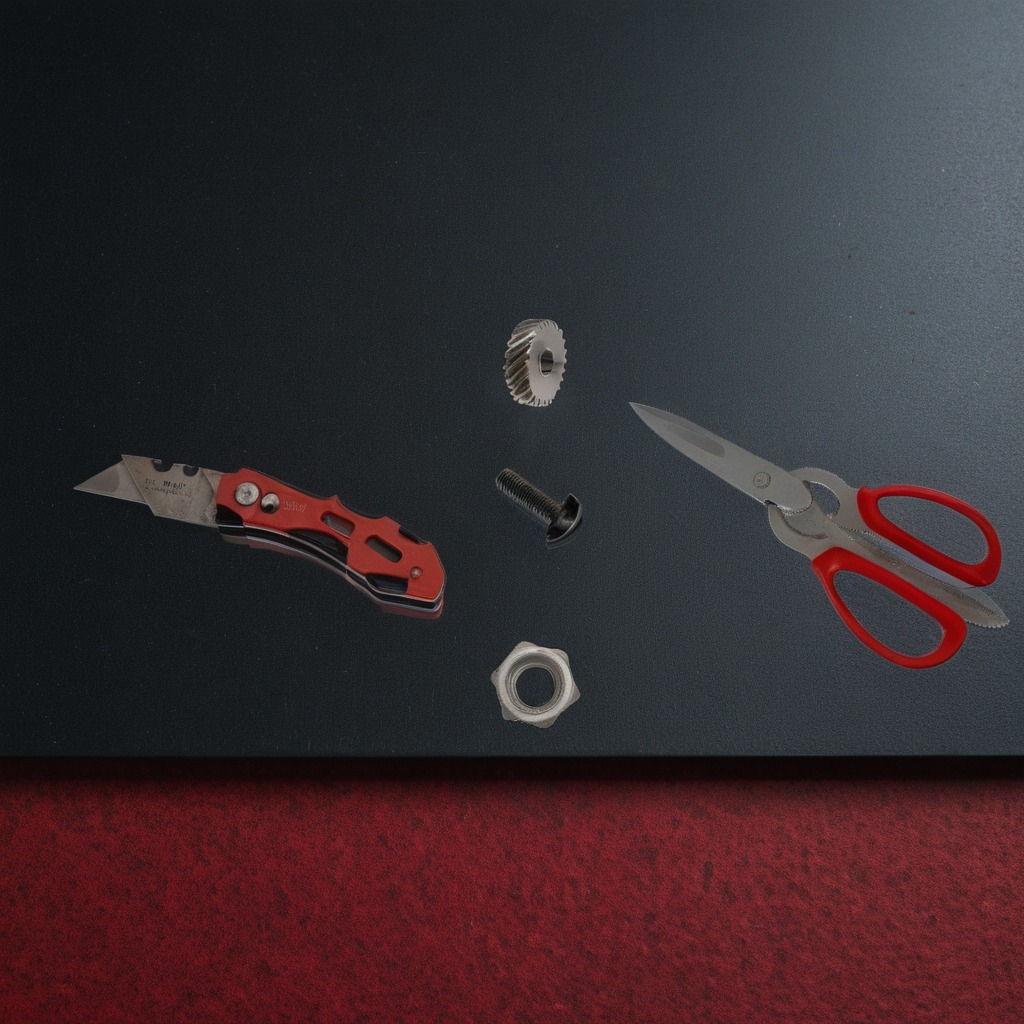
A steel gear with teeth, a utility knife, a metal machine screw, a pair of scissors, and a metal nut are lying on the granite tabletop.